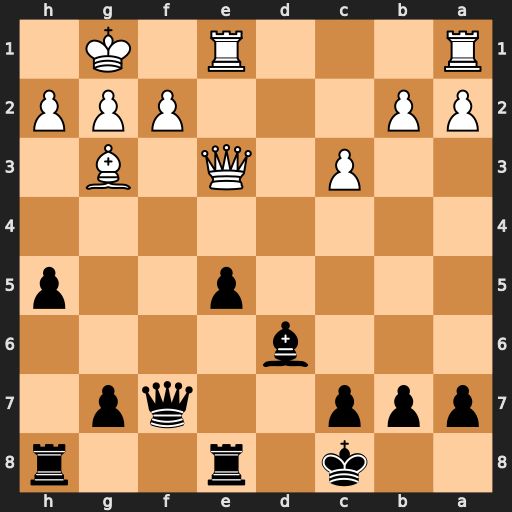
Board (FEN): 2k1r2r/ppp2qp1/3b4/4p2p/8/2P1Q1B1/PP3PPP/R3R1K1
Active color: b
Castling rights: -
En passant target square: -
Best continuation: h4 Bxh4 Rxh4